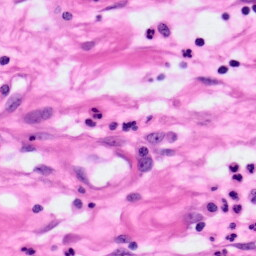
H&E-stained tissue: Pancreatic